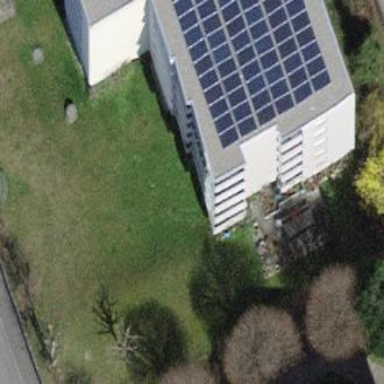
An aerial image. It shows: Solar power generator utilizing photovoltaic technology with solar photovoltaic panels.